Field crop: maize
Growth stage: 2
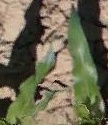
Species: maize